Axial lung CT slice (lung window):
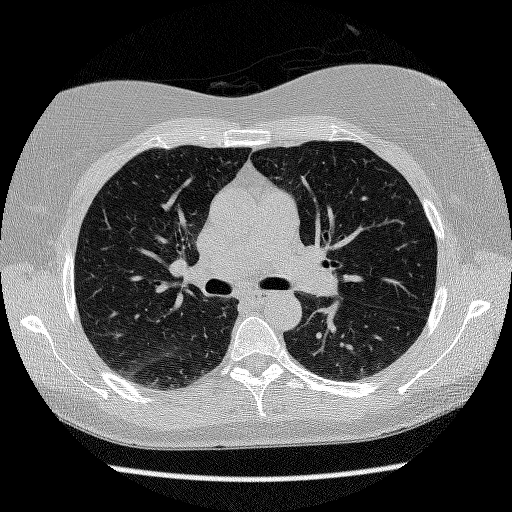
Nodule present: no